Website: bh-photo
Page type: customer-info-address
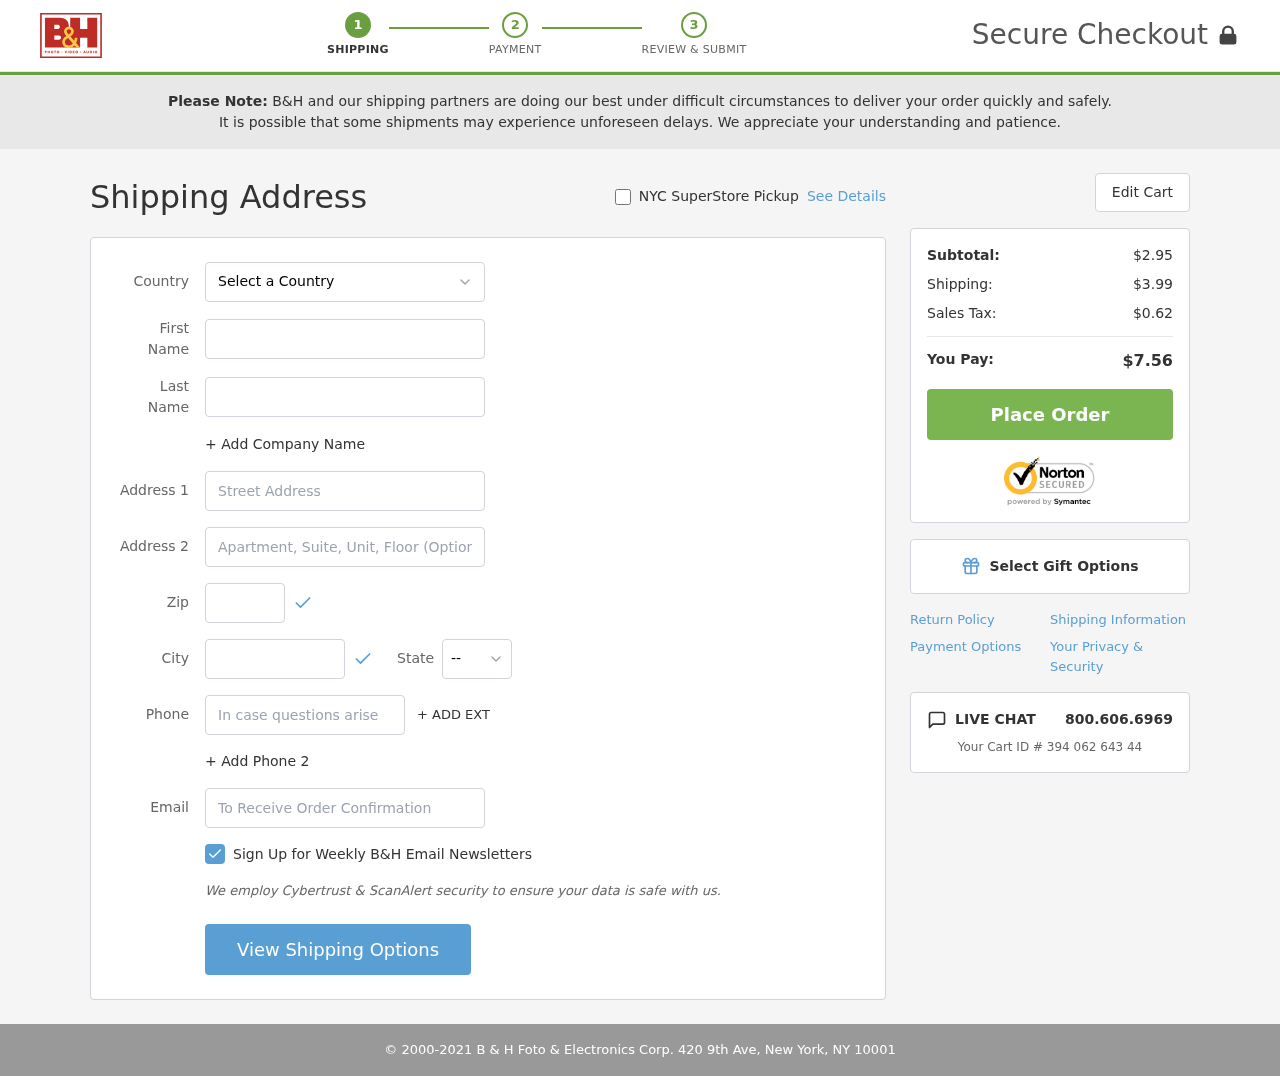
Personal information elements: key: PII_CITY
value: New Juliemouth
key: PII_COUNTRY
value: United States
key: PII_EMAIL
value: stephanie_day@yahoo.com
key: PII_FIRSTNAME
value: Stephanie
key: PII_LASTNAME
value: Day
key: PII_PHONE
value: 9066901841
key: PII_POSTCODE
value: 67845
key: PII_STATE_ABBR
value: FL
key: PII_STREET
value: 0100 Jackson Street Suite 302
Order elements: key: ORDER_SUBTOTAL
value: $2.95
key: ORDER_SHIPPING_COST
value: $3.99
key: ORDER_TAX
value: $0.62
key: ORDER_TOTAL
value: $7.56
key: ORDER_ID
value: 394 062 643 44